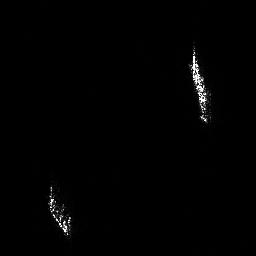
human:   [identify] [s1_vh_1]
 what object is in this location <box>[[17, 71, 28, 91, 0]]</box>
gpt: <ref>1 medium ship at the bottom left</ref>

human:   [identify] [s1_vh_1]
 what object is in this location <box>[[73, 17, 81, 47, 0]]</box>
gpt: <ref>1 medium ship at the right</ref>